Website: home-depot
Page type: delivery-shipping
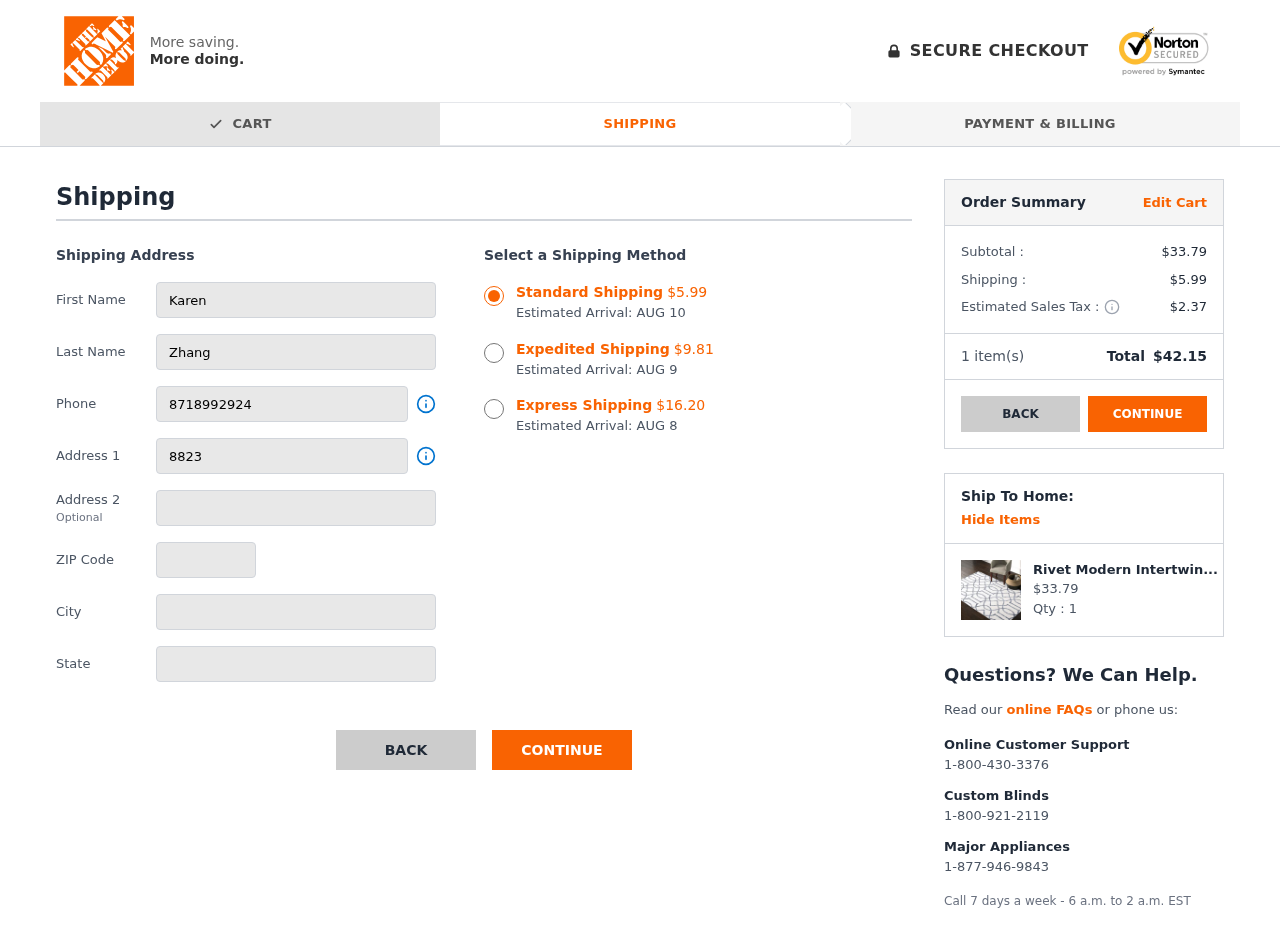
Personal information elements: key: PII_CITY
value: Port Lucasland
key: PII_FIRSTNAME
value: Karen
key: PII_LASTNAME
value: Zhang
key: PII_PHONE
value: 8718992924
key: PII_POSTCODE
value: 16951
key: PII_STATE
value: North Dakota
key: PII_STREET
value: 8823 Charles Corner
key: PII_STREET2
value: Apt. 130
Product elements: key: PRODUCT1_NAME
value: Rivet Modern Intertwined Wool Rug, 5' x 8', Silver
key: PRODUCT1_PRICE
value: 33.79
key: PRODUCT1_QUANTITY
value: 1
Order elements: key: ORDER_SHIPPING_COST_STANDARD
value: $5.99
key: ORDER_DELIVERY_DATE
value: AUG 10
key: ORDER_SHIPPING_COST_EXPEDITED
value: $9.81
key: ORDER_DELIVERY_DATE_EXPEDITED
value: AUG 9
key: ORDER_SHIPPING_COST_EXPRESS
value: $16.20
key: ORDER_DELIVERY_DATE_EXPRESS
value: AUG 8
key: ORDER_SUBTOTAL
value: $33.79
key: ORDER_SHIPPING_COST
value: $5.99
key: ORDER_TAX
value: $2.37
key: ORDER_NUM_ITEMS
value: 1
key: ORDER_TOTAL
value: $42.15